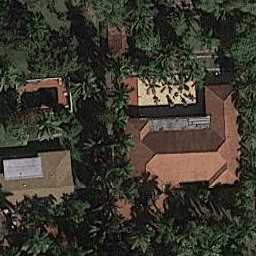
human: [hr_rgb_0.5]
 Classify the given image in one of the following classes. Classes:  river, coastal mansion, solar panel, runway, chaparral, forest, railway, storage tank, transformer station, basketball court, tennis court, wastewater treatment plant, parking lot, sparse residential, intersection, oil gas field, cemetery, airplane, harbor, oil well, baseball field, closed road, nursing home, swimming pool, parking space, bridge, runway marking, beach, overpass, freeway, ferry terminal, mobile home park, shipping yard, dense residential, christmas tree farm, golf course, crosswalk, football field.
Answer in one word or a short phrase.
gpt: coastal mansion